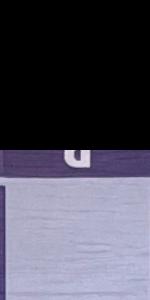
Label: Empty